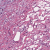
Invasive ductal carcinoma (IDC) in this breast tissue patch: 1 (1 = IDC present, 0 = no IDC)